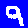
Digit: 9